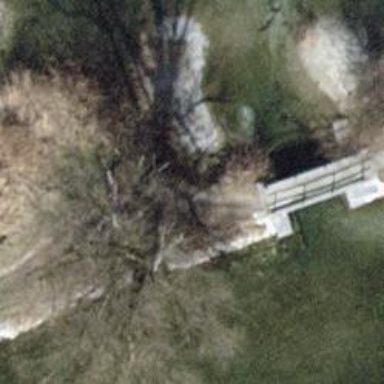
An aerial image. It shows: Footway road on concrete bridge.